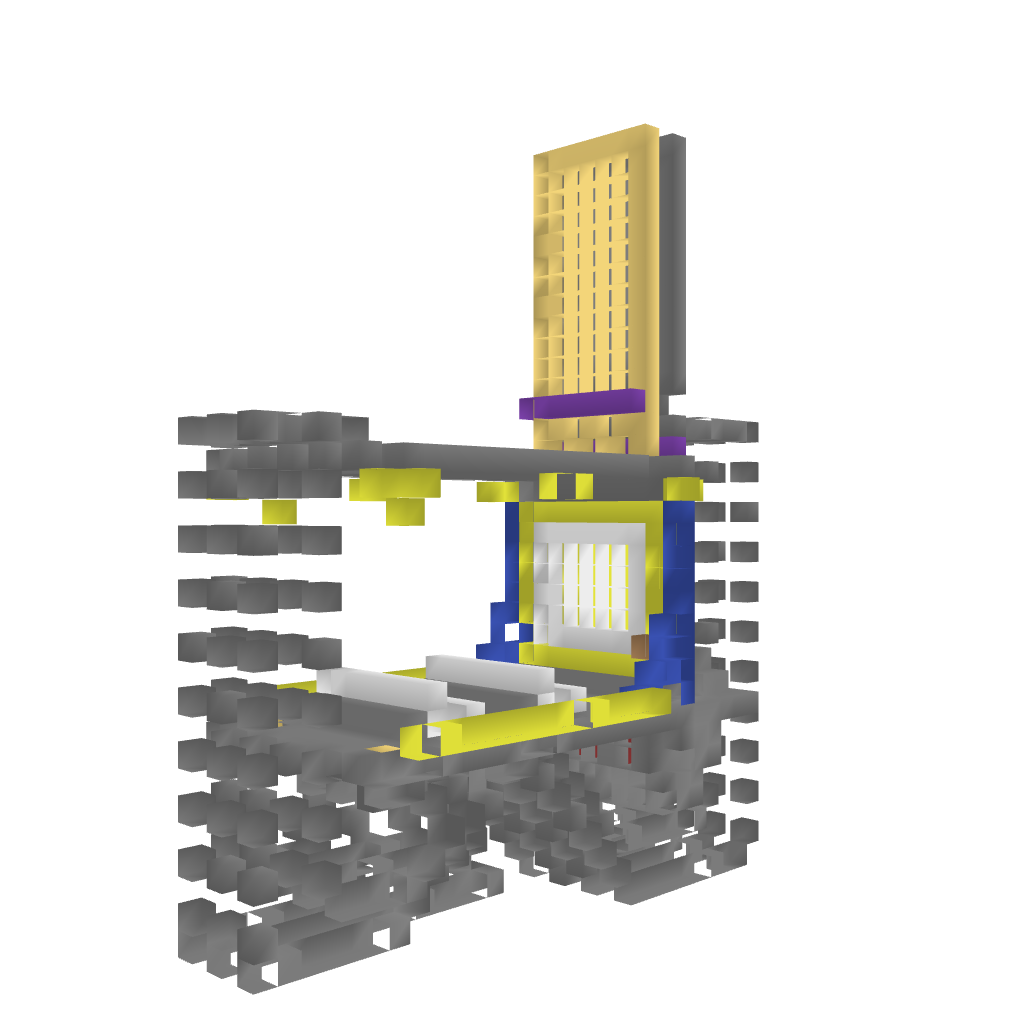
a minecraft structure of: Connect 4 bad low quality